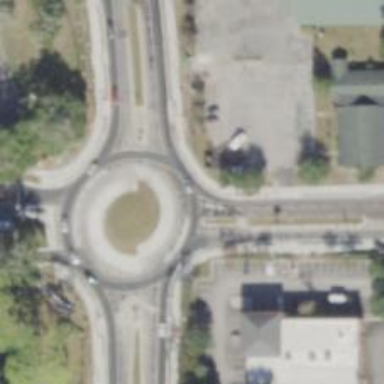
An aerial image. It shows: Asphalt secondary road leading to roundabout. The roundabout is turbo design.